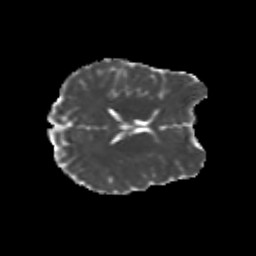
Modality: MD
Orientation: axial
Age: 25
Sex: female
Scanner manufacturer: siemens
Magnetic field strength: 3 T
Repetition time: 3.5 s
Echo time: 0.104 s